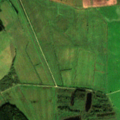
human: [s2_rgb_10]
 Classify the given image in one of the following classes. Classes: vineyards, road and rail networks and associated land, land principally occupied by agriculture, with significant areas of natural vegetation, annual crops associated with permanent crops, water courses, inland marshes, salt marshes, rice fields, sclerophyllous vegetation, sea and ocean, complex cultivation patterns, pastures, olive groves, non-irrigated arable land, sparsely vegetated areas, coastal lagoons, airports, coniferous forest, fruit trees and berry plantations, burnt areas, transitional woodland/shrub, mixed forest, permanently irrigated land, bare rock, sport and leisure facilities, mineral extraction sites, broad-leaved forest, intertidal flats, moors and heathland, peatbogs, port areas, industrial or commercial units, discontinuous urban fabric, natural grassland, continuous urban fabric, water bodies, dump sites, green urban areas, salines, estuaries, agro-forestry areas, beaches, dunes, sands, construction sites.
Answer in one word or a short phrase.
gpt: non-irrigated arable land, pastures, land principally occupied by agriculture, with significant areas of natural vegetation